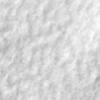
Label: no_change